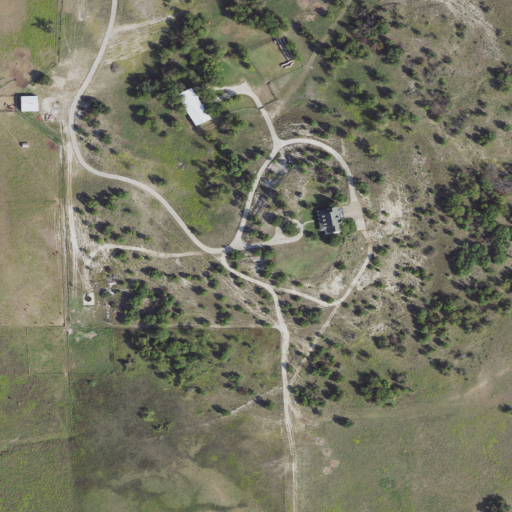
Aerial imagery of mountain in Texas named Indian Knob containing grassland, medium intensity development, and open development